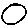
Label: circle